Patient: sex M, age 58
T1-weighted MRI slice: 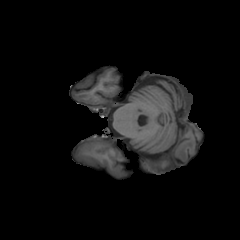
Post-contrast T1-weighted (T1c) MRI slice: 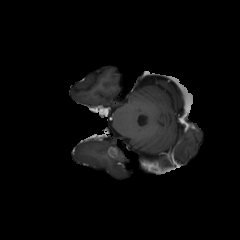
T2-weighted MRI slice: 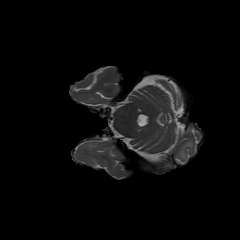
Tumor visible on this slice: yes
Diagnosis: Glioblastoma, IDH-wildtype
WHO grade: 4